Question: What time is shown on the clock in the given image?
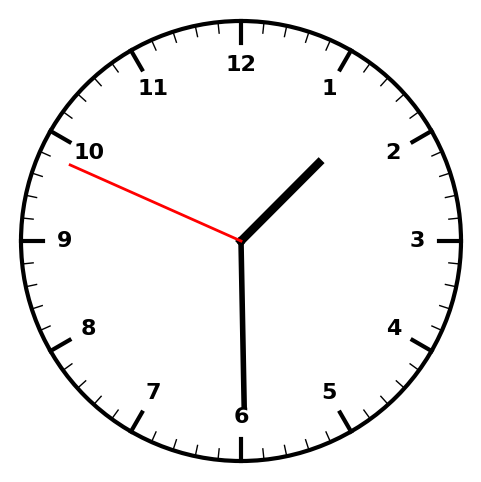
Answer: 01:29:49